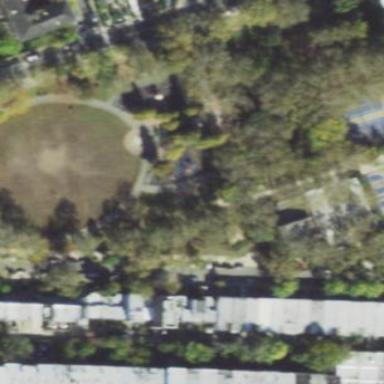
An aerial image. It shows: Park.